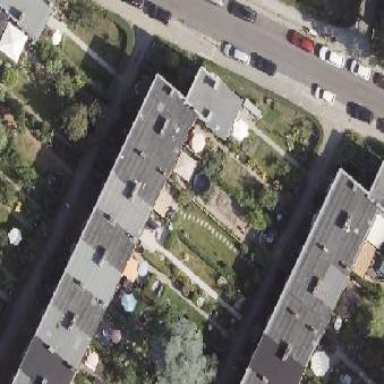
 designed for leisure activities on land."